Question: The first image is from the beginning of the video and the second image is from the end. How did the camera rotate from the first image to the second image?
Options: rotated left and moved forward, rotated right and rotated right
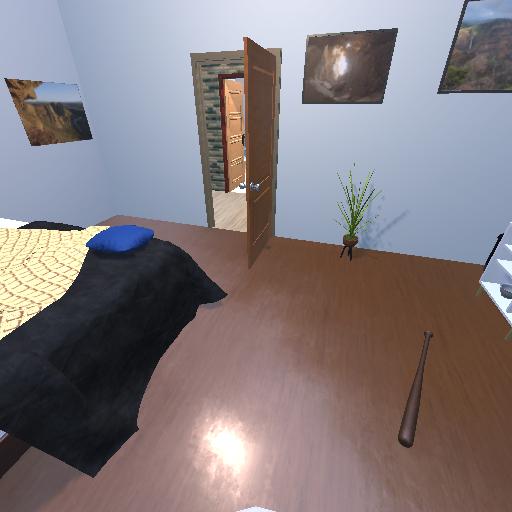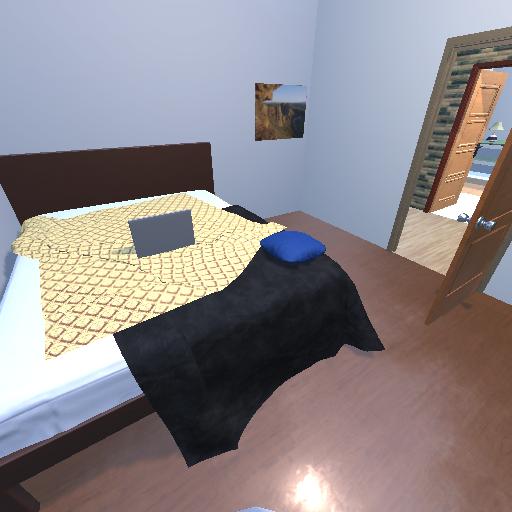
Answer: rotated left and moved forward